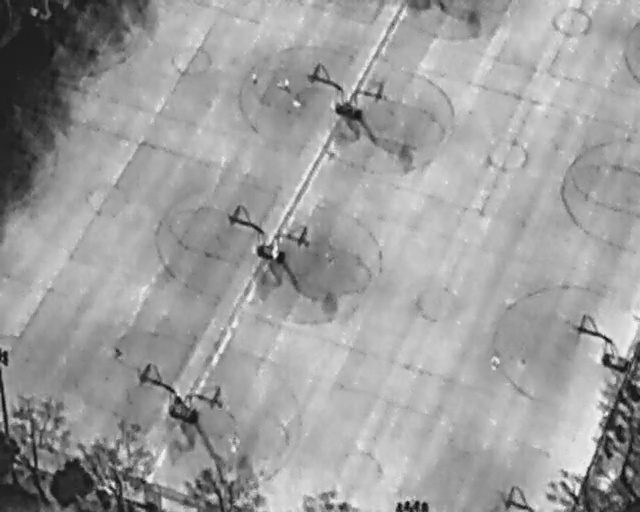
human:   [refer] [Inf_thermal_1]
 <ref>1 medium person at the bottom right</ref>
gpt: <box>[[75, 69, 79, 71, 2]]</box>

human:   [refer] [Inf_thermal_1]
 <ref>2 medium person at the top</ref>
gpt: <box>[[44, 18, 47, 20, 2], [42, 15, 45, 17, 2]]</box>